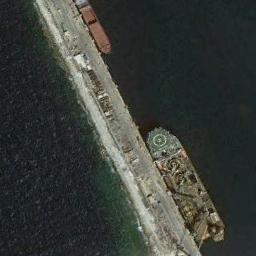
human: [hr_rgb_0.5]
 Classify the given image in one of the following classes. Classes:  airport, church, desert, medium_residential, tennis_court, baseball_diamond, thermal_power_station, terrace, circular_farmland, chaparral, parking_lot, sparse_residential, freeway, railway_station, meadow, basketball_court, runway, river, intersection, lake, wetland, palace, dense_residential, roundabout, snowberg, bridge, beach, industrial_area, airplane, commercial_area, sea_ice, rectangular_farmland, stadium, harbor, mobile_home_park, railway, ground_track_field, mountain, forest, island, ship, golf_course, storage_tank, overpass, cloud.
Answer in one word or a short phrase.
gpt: ship